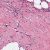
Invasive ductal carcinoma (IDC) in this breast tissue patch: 1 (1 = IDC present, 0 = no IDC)